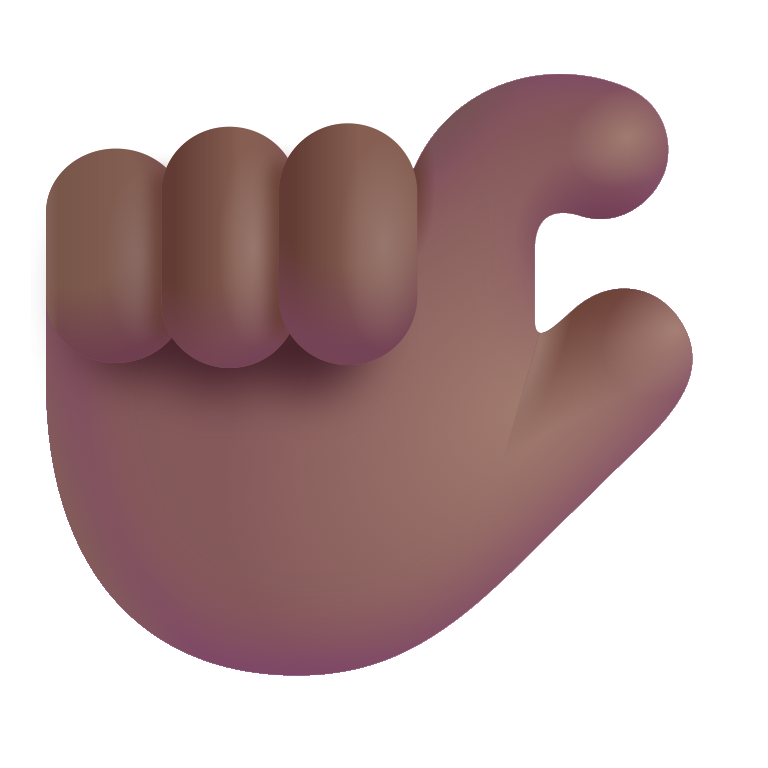
pinching hand color  dark